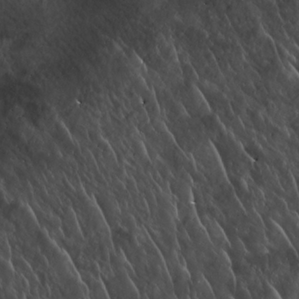
Label: non_frost